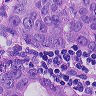
Metastatic tissue present: yes